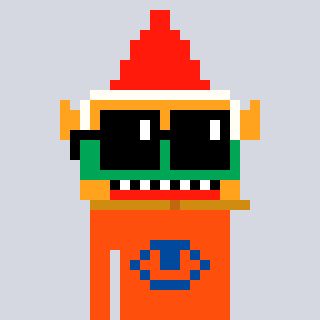
a pixel art character with square black sunglasses, a gnome-shaped head and a orange-colored body on a cool background